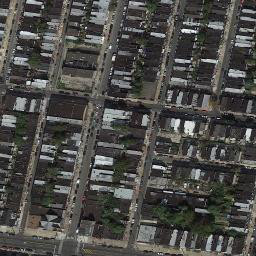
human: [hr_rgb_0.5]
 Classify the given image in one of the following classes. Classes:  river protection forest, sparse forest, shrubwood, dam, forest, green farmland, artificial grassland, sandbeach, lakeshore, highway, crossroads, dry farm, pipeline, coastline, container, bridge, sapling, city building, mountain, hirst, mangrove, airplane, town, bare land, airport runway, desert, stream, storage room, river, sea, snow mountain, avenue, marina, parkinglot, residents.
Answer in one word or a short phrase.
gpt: town